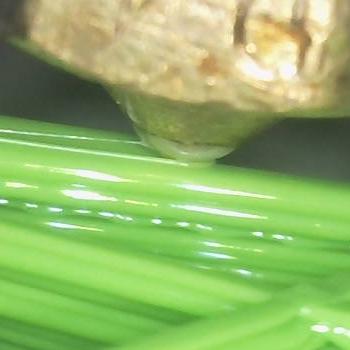
Flow rate: 283%